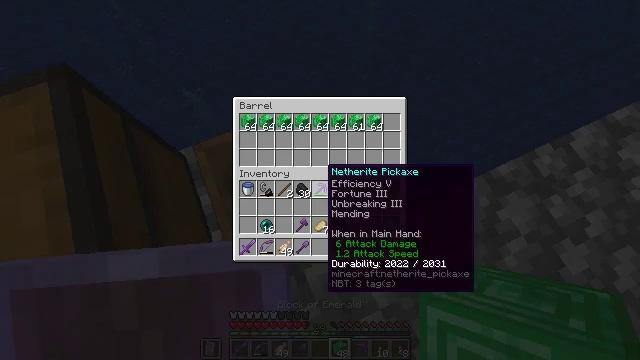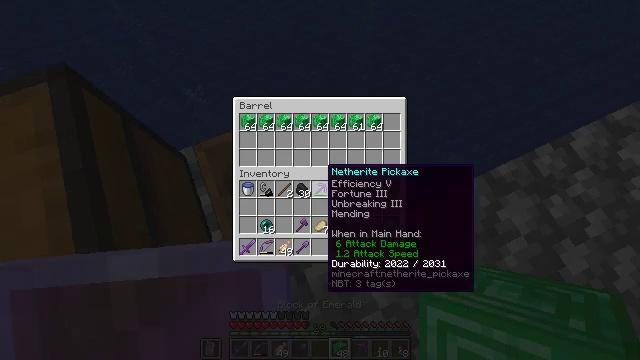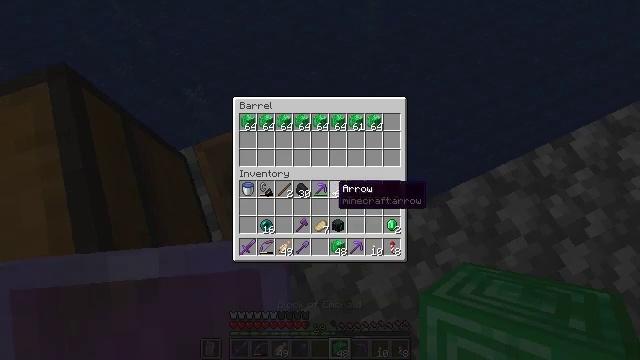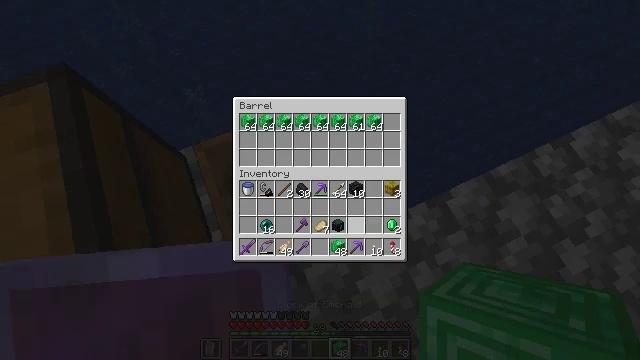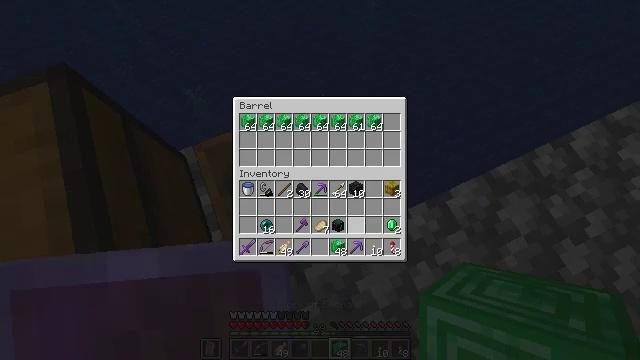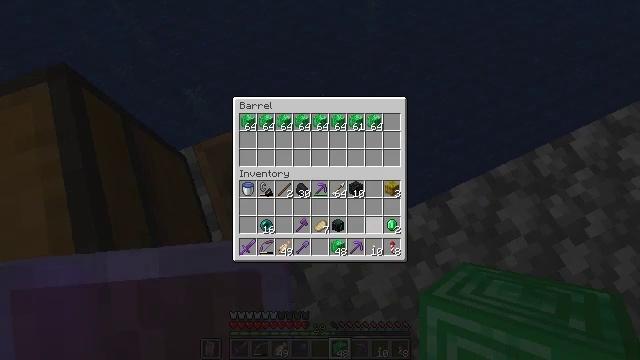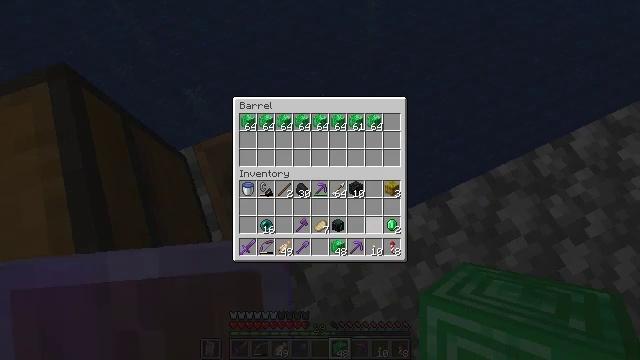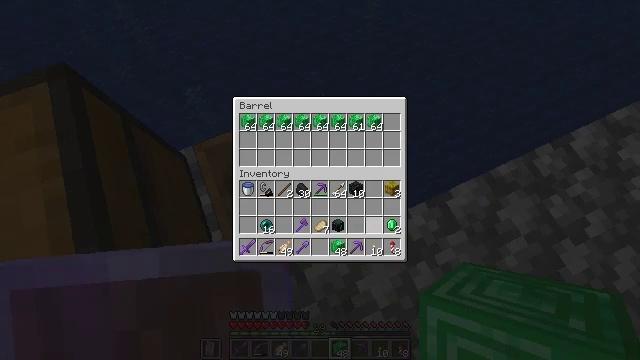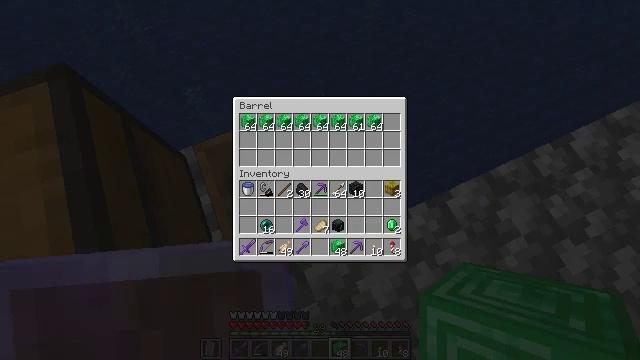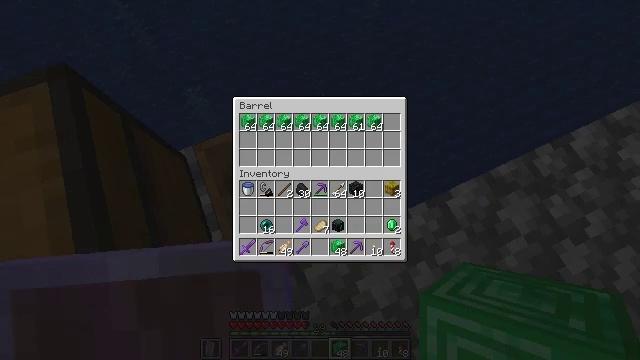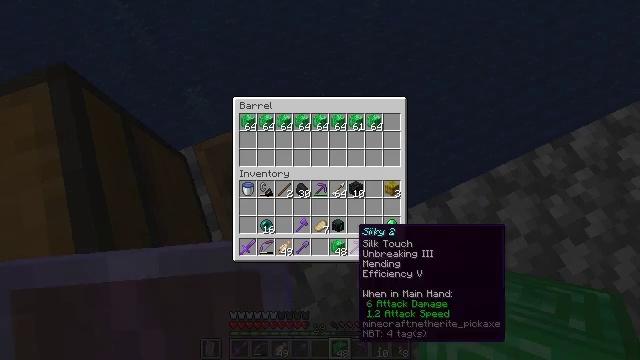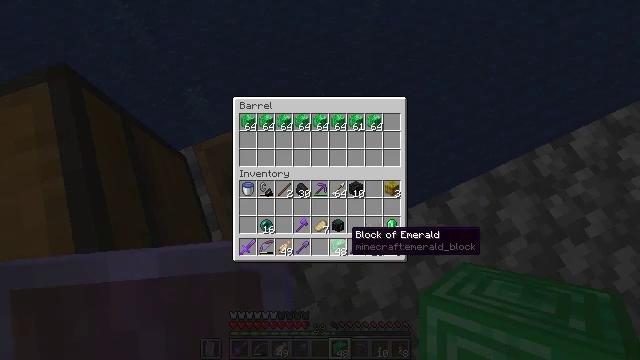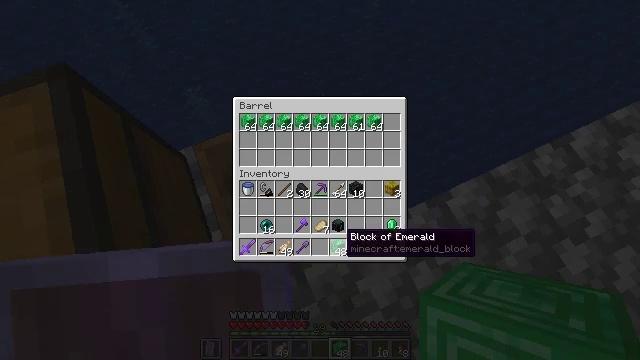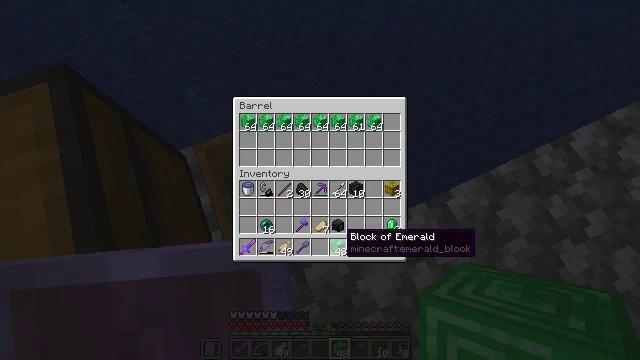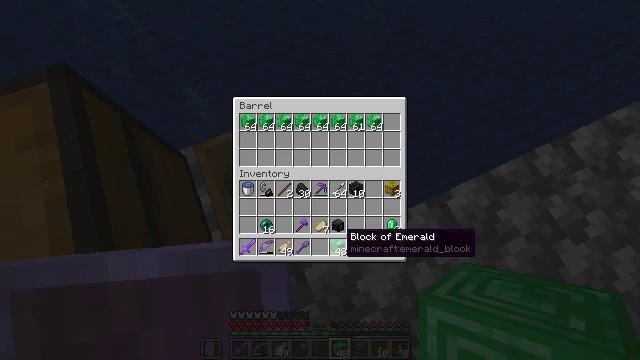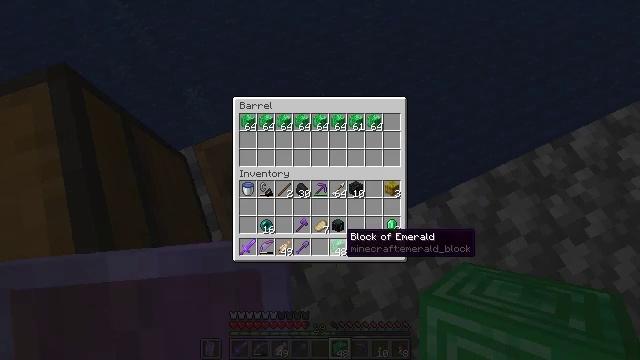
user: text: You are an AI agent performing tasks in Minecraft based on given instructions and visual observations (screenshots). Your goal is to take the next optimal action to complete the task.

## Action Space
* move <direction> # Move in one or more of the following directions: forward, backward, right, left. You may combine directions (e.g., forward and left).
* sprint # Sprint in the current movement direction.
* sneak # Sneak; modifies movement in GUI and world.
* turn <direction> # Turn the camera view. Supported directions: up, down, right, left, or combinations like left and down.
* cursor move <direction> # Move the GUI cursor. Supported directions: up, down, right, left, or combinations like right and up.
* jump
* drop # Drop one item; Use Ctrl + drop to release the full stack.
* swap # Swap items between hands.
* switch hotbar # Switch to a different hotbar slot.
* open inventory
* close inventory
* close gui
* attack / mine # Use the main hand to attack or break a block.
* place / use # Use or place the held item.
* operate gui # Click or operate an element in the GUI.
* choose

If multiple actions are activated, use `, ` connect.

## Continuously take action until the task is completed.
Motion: motion action
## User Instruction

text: Left click on the crafting table
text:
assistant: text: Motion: no_op
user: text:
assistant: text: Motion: turn right and down
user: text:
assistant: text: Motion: turn right and down
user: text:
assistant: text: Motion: turn right
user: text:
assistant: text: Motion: no_op
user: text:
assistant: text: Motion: no_op
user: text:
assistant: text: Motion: no_op
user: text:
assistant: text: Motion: no_op
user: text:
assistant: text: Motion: turn left
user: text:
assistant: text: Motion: turn left
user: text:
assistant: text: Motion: turn left
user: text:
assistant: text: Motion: no_op
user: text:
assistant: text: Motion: sneak
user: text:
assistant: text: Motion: sneak
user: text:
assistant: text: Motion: sneak
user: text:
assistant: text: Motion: sneak, attack / mine
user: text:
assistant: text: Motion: sneak, attack / mine
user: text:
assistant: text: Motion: sneak, attack / mine
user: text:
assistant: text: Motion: sneak
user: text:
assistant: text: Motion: sneak
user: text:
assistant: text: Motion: no_op
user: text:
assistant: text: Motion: no_op
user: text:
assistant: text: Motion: no_op
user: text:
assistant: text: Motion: no_op
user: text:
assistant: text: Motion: no_op
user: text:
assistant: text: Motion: no_op
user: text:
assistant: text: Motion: no_op
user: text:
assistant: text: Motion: no_op
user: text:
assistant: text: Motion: turn left and up
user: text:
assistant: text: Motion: turn left and up